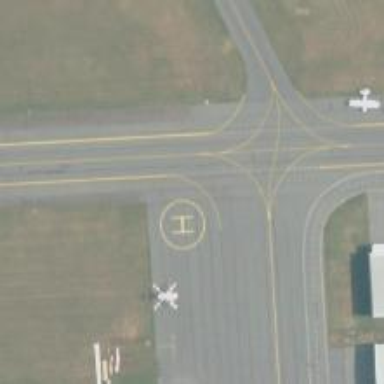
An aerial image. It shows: Image of helipad at airport.